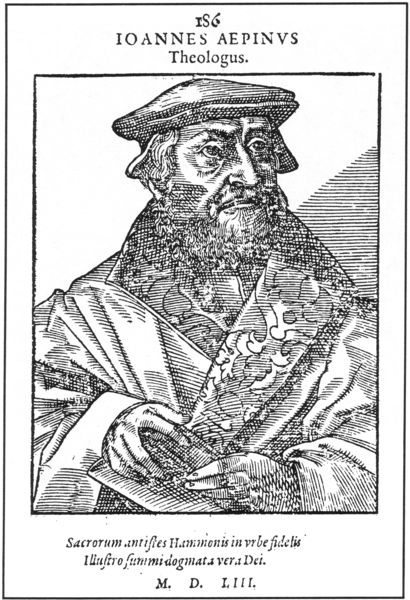
Titel: Bildnis des Johannes Aepinus
Künstler: Tobias Stimmer
Institution: (Seriendruck)
Schlagwörter: hand, kopf, mann, schatten, umhang, hut, mund, nase, ohr, profil, schwarz, weiss, zeichnung, blick, haube, muster, ornament, bart, kappe, mütze, augen, bibel, falten, gesicht, johannes, kragen, pelz, rahmen, ärmel, bildnis, gelehrte, hände, portrait, porträt, gewand, haare, mantel, blatt, augenbrauen, locken, ohren, holzschnitt, schrift, wangen, papier, grafik, graphik, linien, ernst, inschrift, ring, buch, rechteck, druck, schraffur, radierung, schrafur, stich, text, buchstaben, beschriftung, barett, bildnid, gelehrter, verziehrung, seriendruck, theologe, verzeirt, mantelaufschlag, theologus, aepinus, johannes aepinus, m.d., aepin, johann aepinus, verziehurng